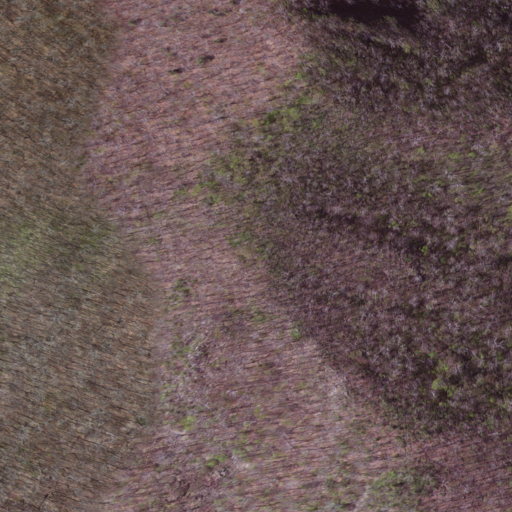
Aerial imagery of mountain in Virginia named Headforemost Mountain containing deciduous forest and mixed forest